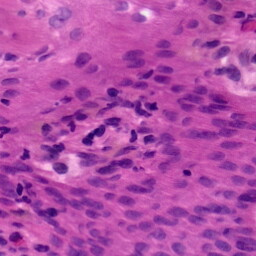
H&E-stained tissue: Skin